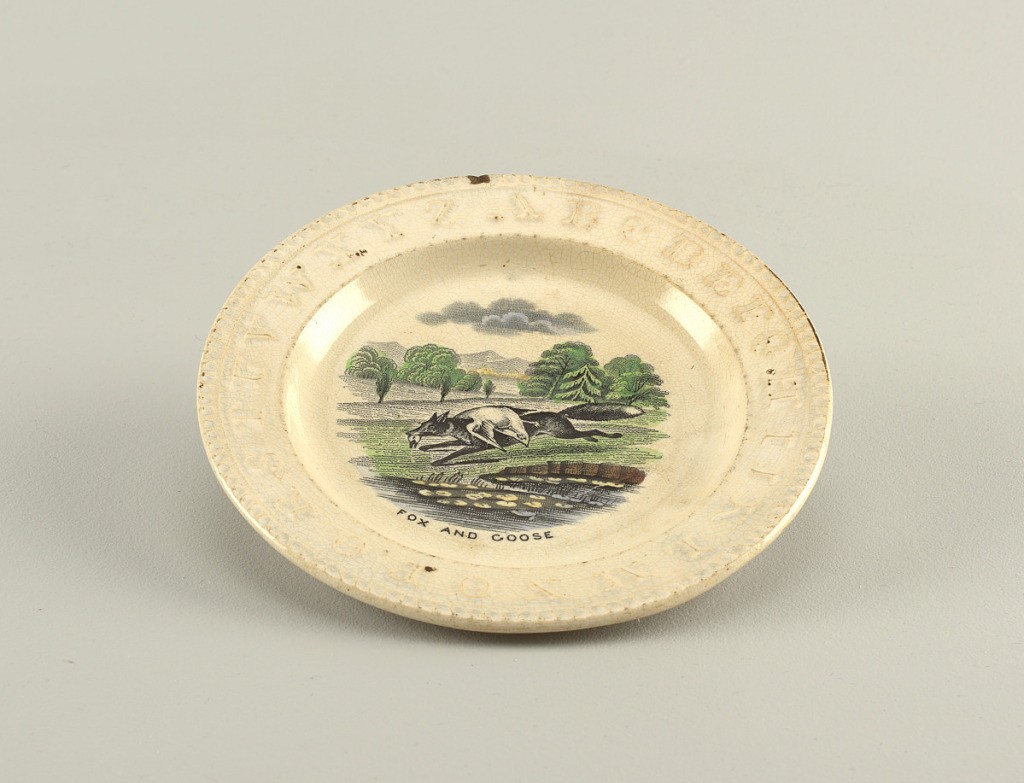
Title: Plate
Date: late 19th century
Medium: Creamware with underglaze transfer printing and painting
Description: A and B, with flat marly bearing the alphabet in relief and rope molding on rim. Hand-colored transfer-print of "Fox and Goose."